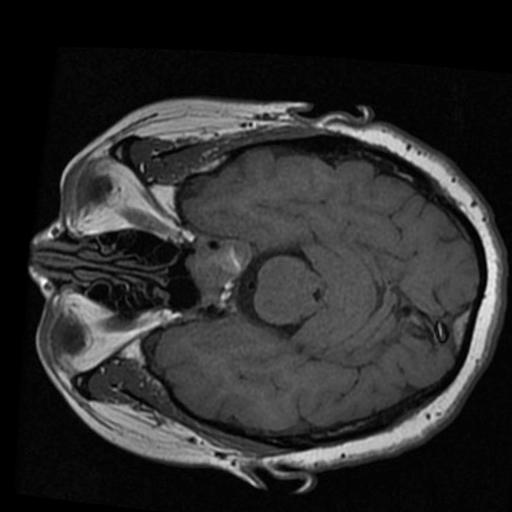
Label: brain_tumor